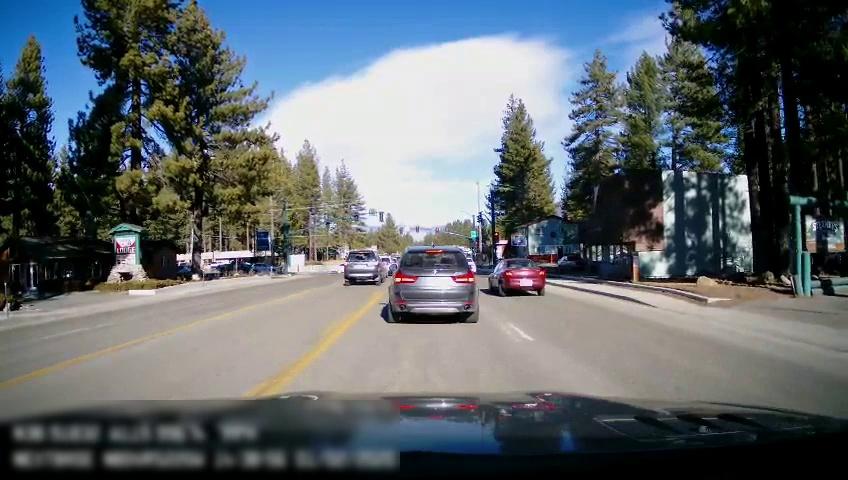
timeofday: Day
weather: Sunny
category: Drivable Space
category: Vehicles | SUV
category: Vehicles | SUV
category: Vehicles | SUV
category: Vehicles | SUV
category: Vehicles | Car
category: Vehicles | SUV
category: Vehicles | Car
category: Vehicles | Car
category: Vehicles | SUV
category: Vehicles | SUV
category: Vehicles | Car
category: Lanes | Opposite Lane
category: Lanes | Current Lane
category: Lanes | Current Lane
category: Traffic | Lights
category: Traffic | Signs